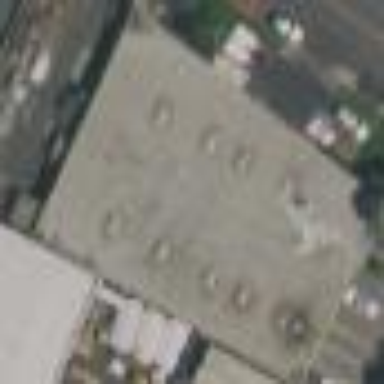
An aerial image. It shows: Warehouse building.